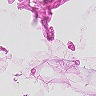
Metastatic tissue present: no